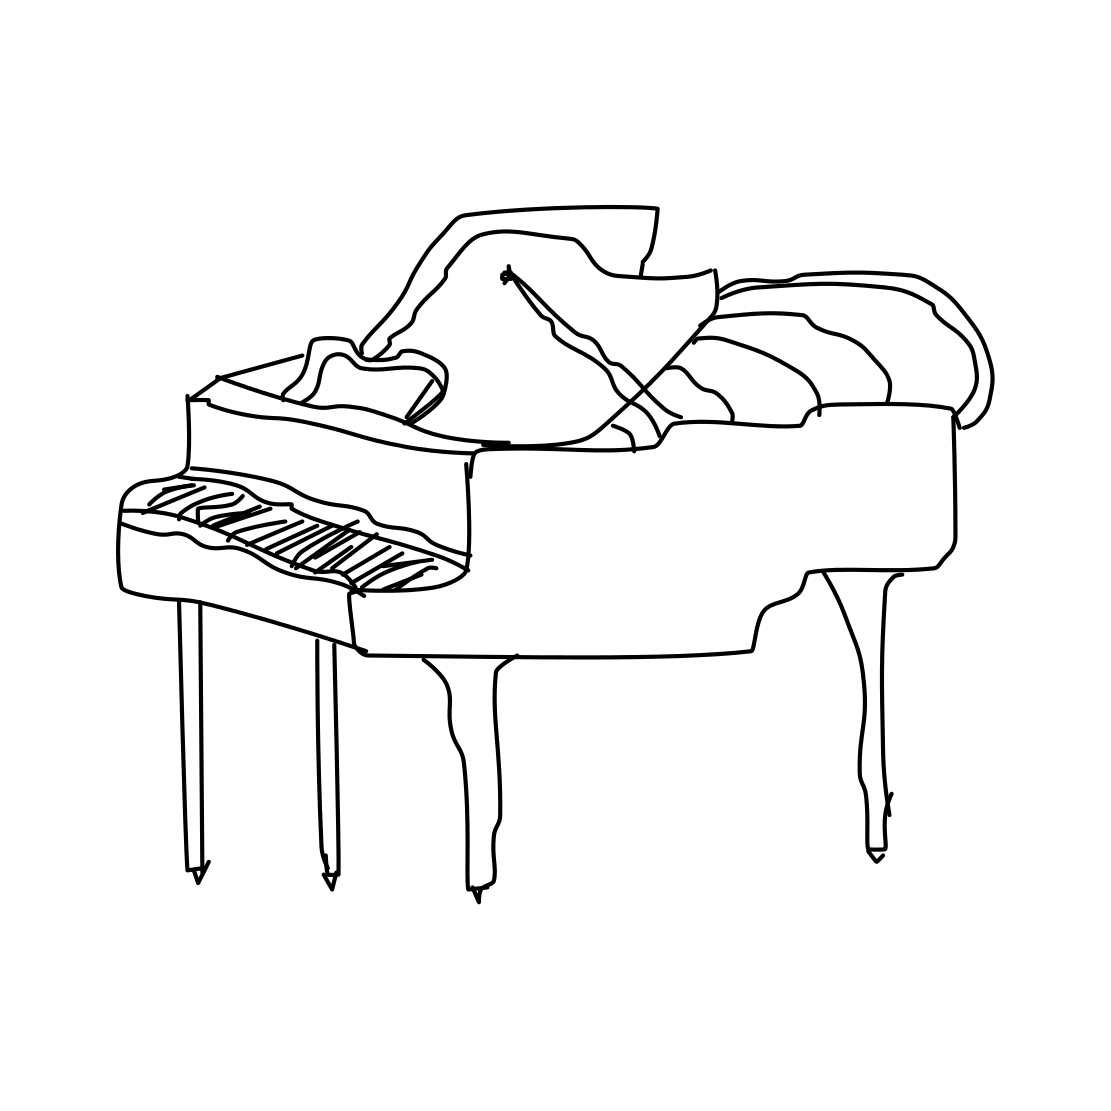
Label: piano